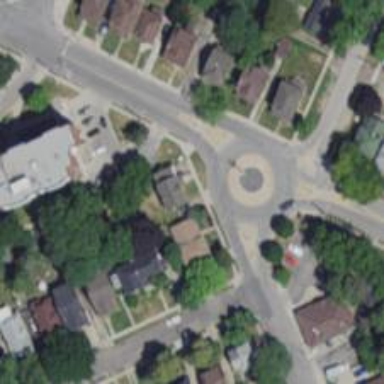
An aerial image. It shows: Residential road with roundabout.